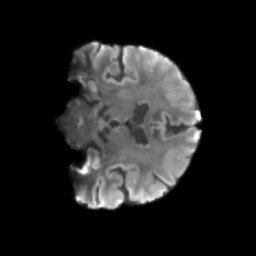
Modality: T2w
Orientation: coronal
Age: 66
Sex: male
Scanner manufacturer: siemens
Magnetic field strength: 3 T
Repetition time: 3.23 s
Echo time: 0.0892 s